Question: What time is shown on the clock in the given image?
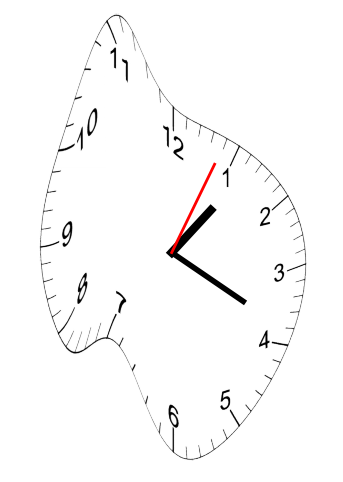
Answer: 01:19:04